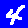
Digit: 4